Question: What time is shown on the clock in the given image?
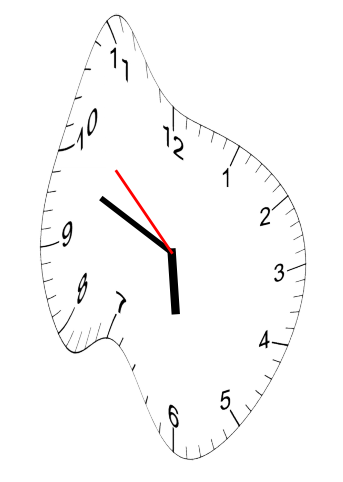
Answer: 05:48:52